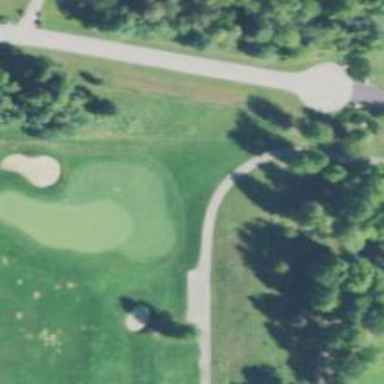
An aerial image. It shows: Path designated for golf carts.